Interaction volume radius: 5 \u00c5
Interaction volume height: 20 \u00c5
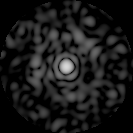
Disorder parameter: 0.857